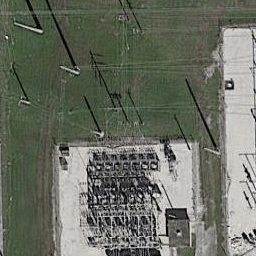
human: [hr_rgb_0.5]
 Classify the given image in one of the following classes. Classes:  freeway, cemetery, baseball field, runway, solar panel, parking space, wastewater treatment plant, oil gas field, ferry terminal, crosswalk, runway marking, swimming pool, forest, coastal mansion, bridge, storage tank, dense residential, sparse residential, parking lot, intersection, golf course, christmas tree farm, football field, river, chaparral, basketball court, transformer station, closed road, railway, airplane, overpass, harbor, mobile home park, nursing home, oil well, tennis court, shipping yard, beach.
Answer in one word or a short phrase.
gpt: transformer station